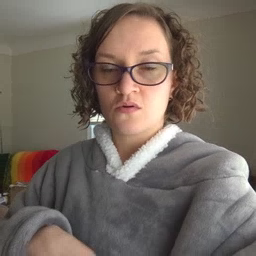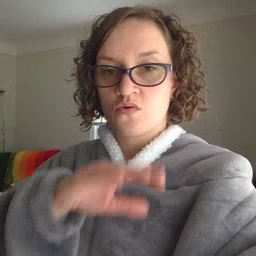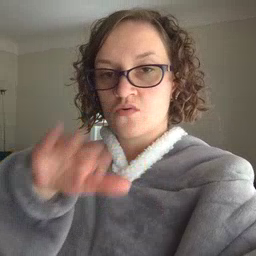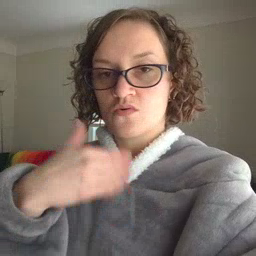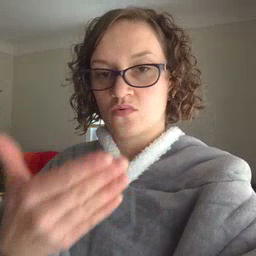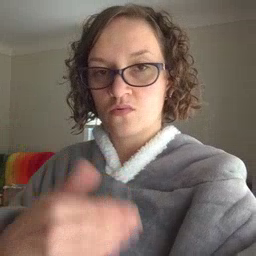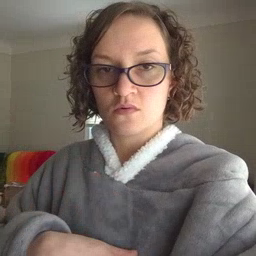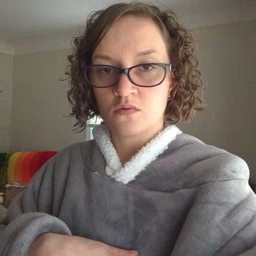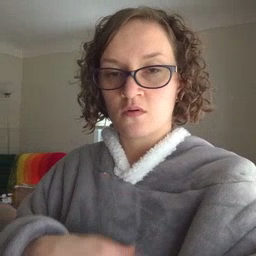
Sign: all